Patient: sex M, age 48
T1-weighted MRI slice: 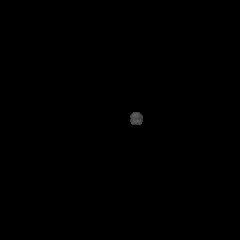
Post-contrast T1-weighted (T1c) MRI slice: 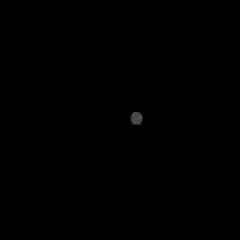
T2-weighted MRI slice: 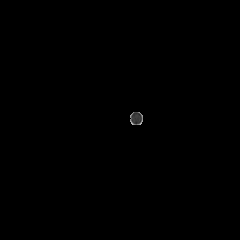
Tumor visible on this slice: no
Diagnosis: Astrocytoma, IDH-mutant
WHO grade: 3